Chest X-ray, PA view. Patient: 30 years old, sex M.
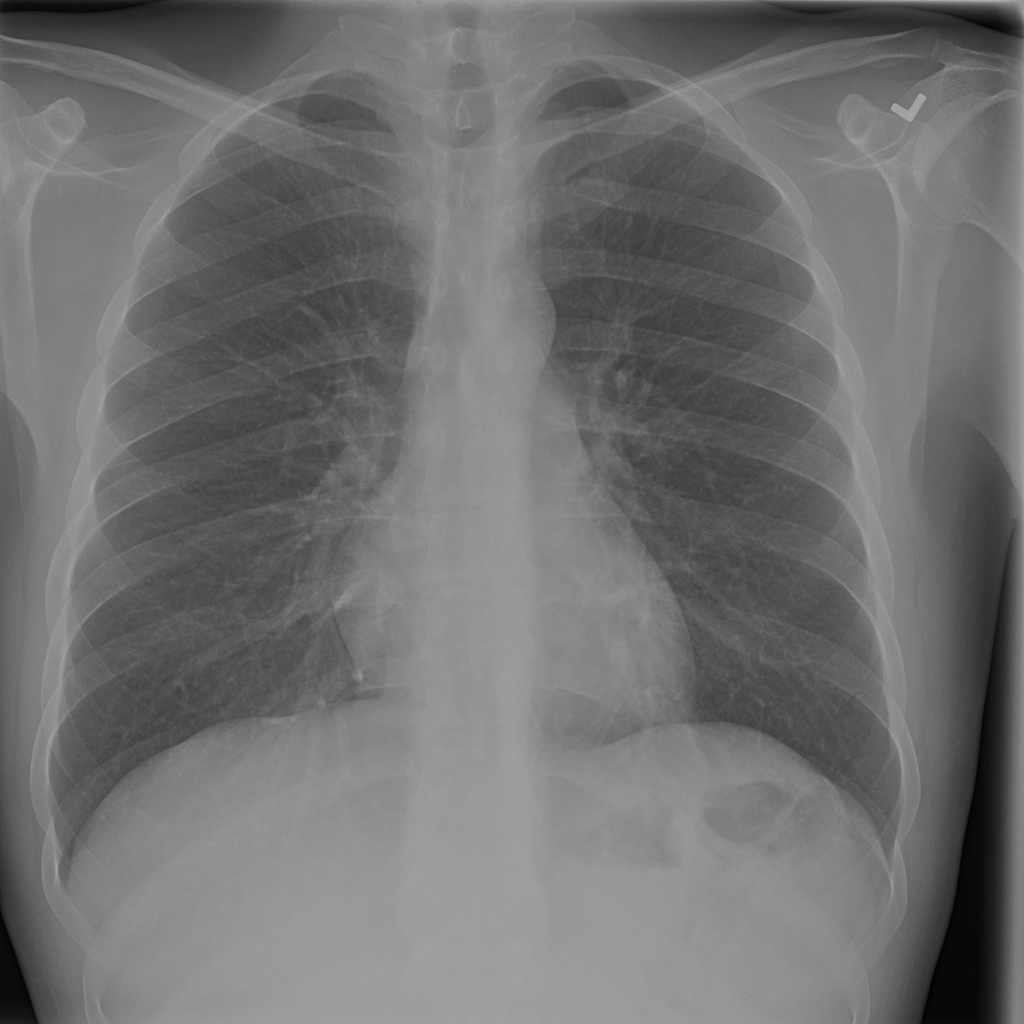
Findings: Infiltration